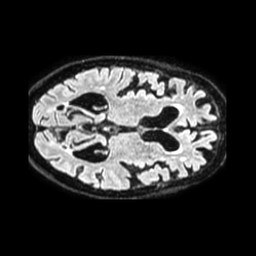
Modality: FLAIR
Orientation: axial
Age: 85
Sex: female
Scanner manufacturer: philips
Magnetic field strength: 1.5 T
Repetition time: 4.8 s
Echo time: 0.3317 s